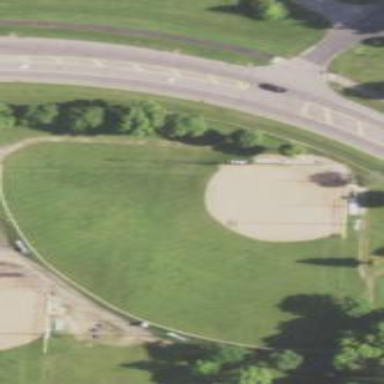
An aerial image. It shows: Baseball pitch for leisure land activities.